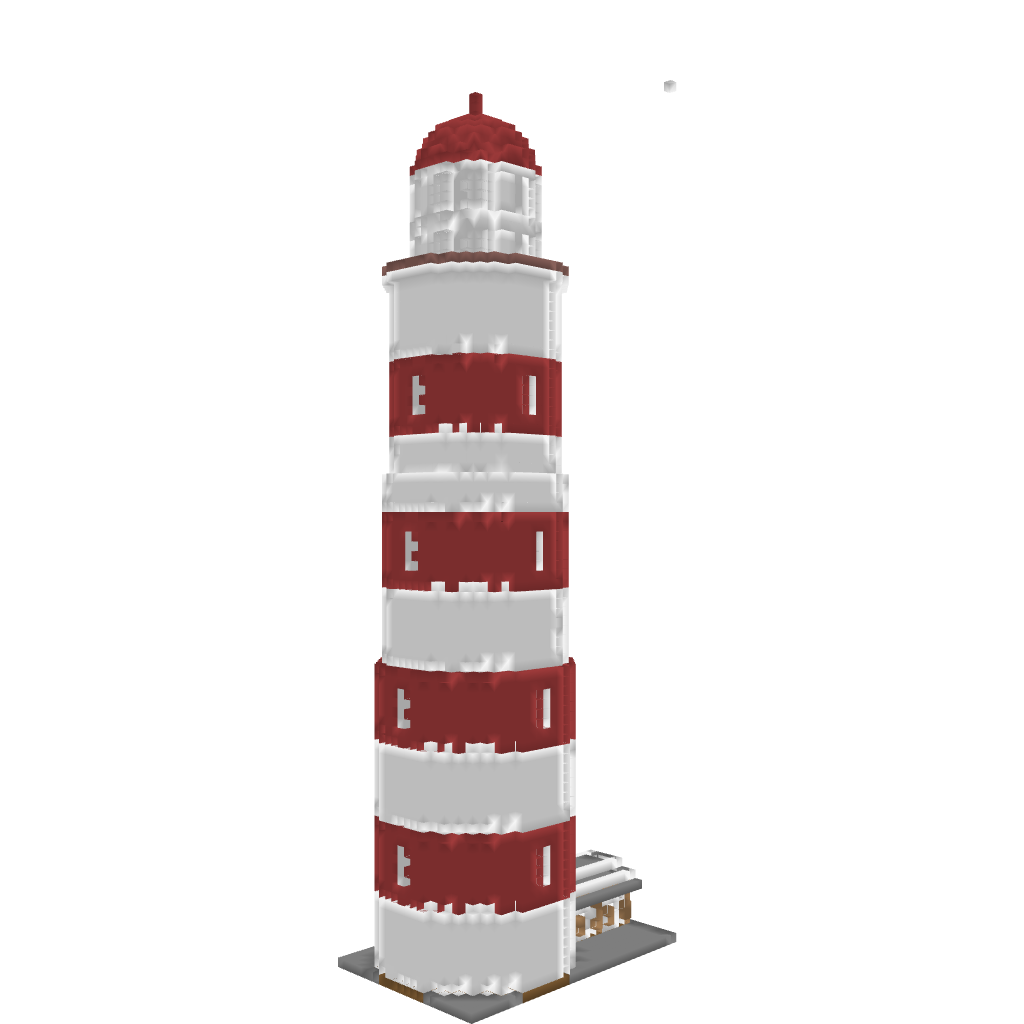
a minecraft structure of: Light House high quality